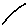
Label: line